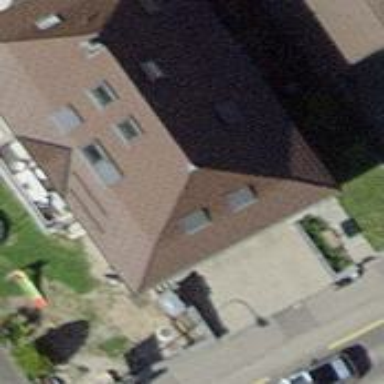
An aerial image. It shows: Building with hipped roof shape.